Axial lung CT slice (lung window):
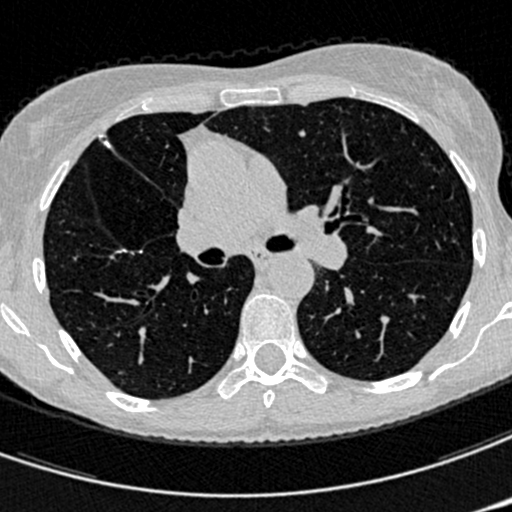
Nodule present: no